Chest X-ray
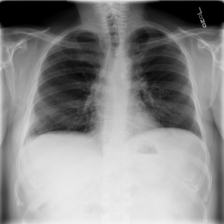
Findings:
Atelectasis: negative
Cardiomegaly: negative
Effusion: negative
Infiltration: negative
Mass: negative
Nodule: negative
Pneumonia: negative
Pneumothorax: negative
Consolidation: negative
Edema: negative
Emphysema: negative
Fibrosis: positive
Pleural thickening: negative
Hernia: negative